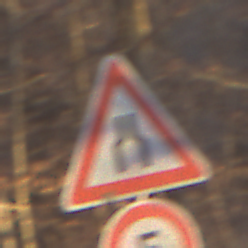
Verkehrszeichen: VerengteFahrbahn
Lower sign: Geschwindigkeit5
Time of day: SunriseSunset
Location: Outdoor (Nature)
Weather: Clear
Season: Autumn
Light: Natural